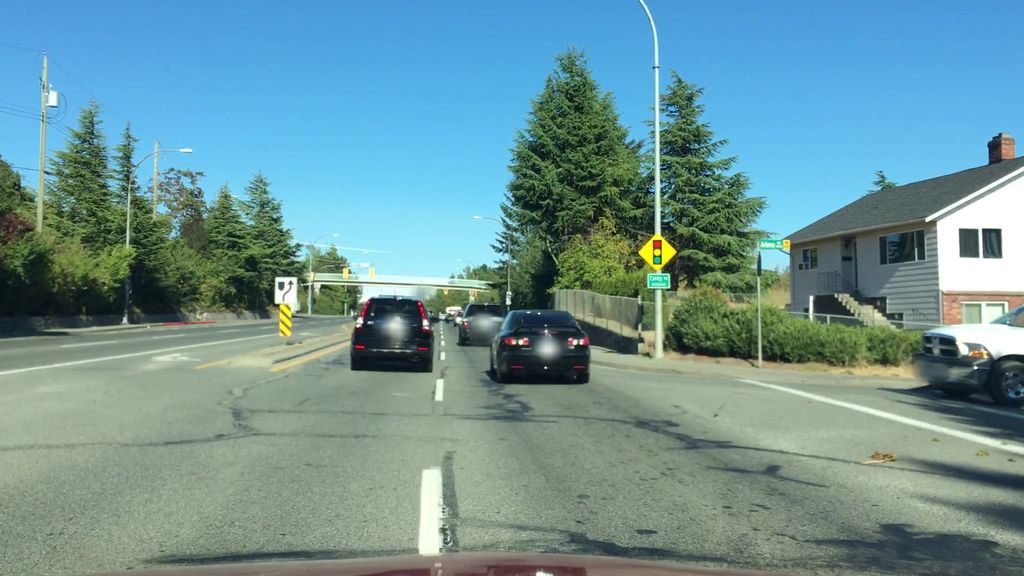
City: victoria